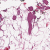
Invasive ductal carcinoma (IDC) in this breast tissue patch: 0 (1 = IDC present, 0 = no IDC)